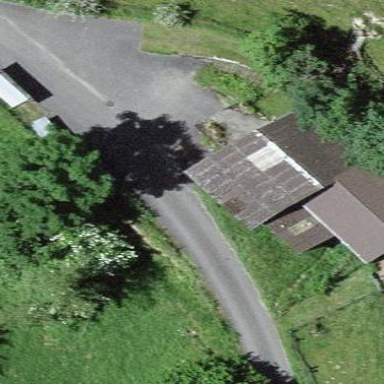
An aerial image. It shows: Group of garages.